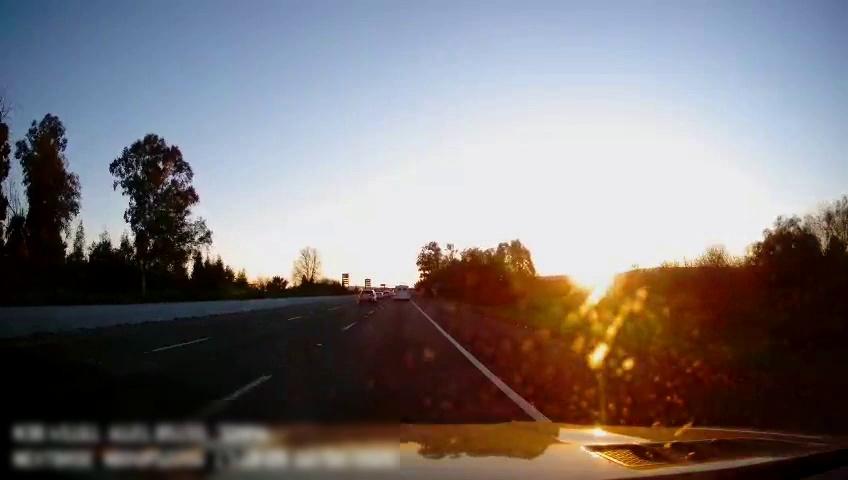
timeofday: Dusk/Dawn/Twilight
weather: Sunny
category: Drivable Space
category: Vehicles | Other LV
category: Vehicles | SUV
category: Lanes | Current Lane
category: Lanes | Alternate Lane
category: Lanes | Alternate Lane
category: Lanes | Alternate Lane